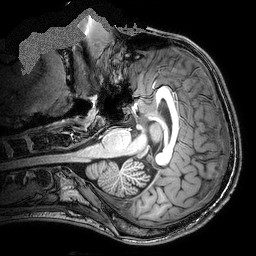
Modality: T1w
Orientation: coronal
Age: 24
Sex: male
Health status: ill
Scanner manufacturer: philips
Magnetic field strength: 3 T
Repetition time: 8.154 s
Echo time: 3.735 s